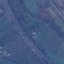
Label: Highway